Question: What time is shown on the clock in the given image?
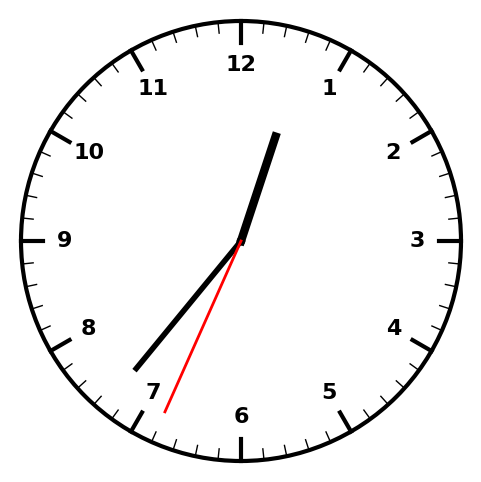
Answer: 12:36:34